Interaction volume radius: 5 \u00c5
Interaction volume height: 10 \u00c5
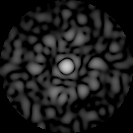
Disorder parameter: 0.8396